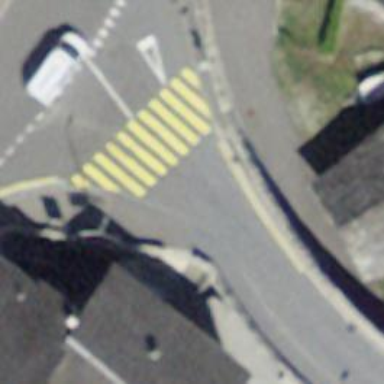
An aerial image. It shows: Unmarked crossing with zebra reference sign on the road.